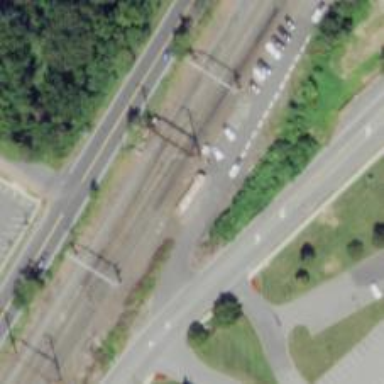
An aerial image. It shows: Railroad crossover.